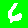
Digit: 6